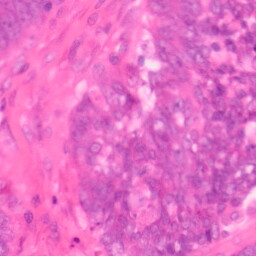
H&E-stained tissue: Colon